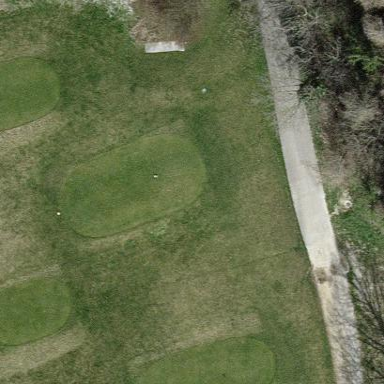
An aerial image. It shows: Golf tee on grass surface.